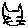
Label: cat